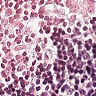
Metastatic tissue present: yes